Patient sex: F
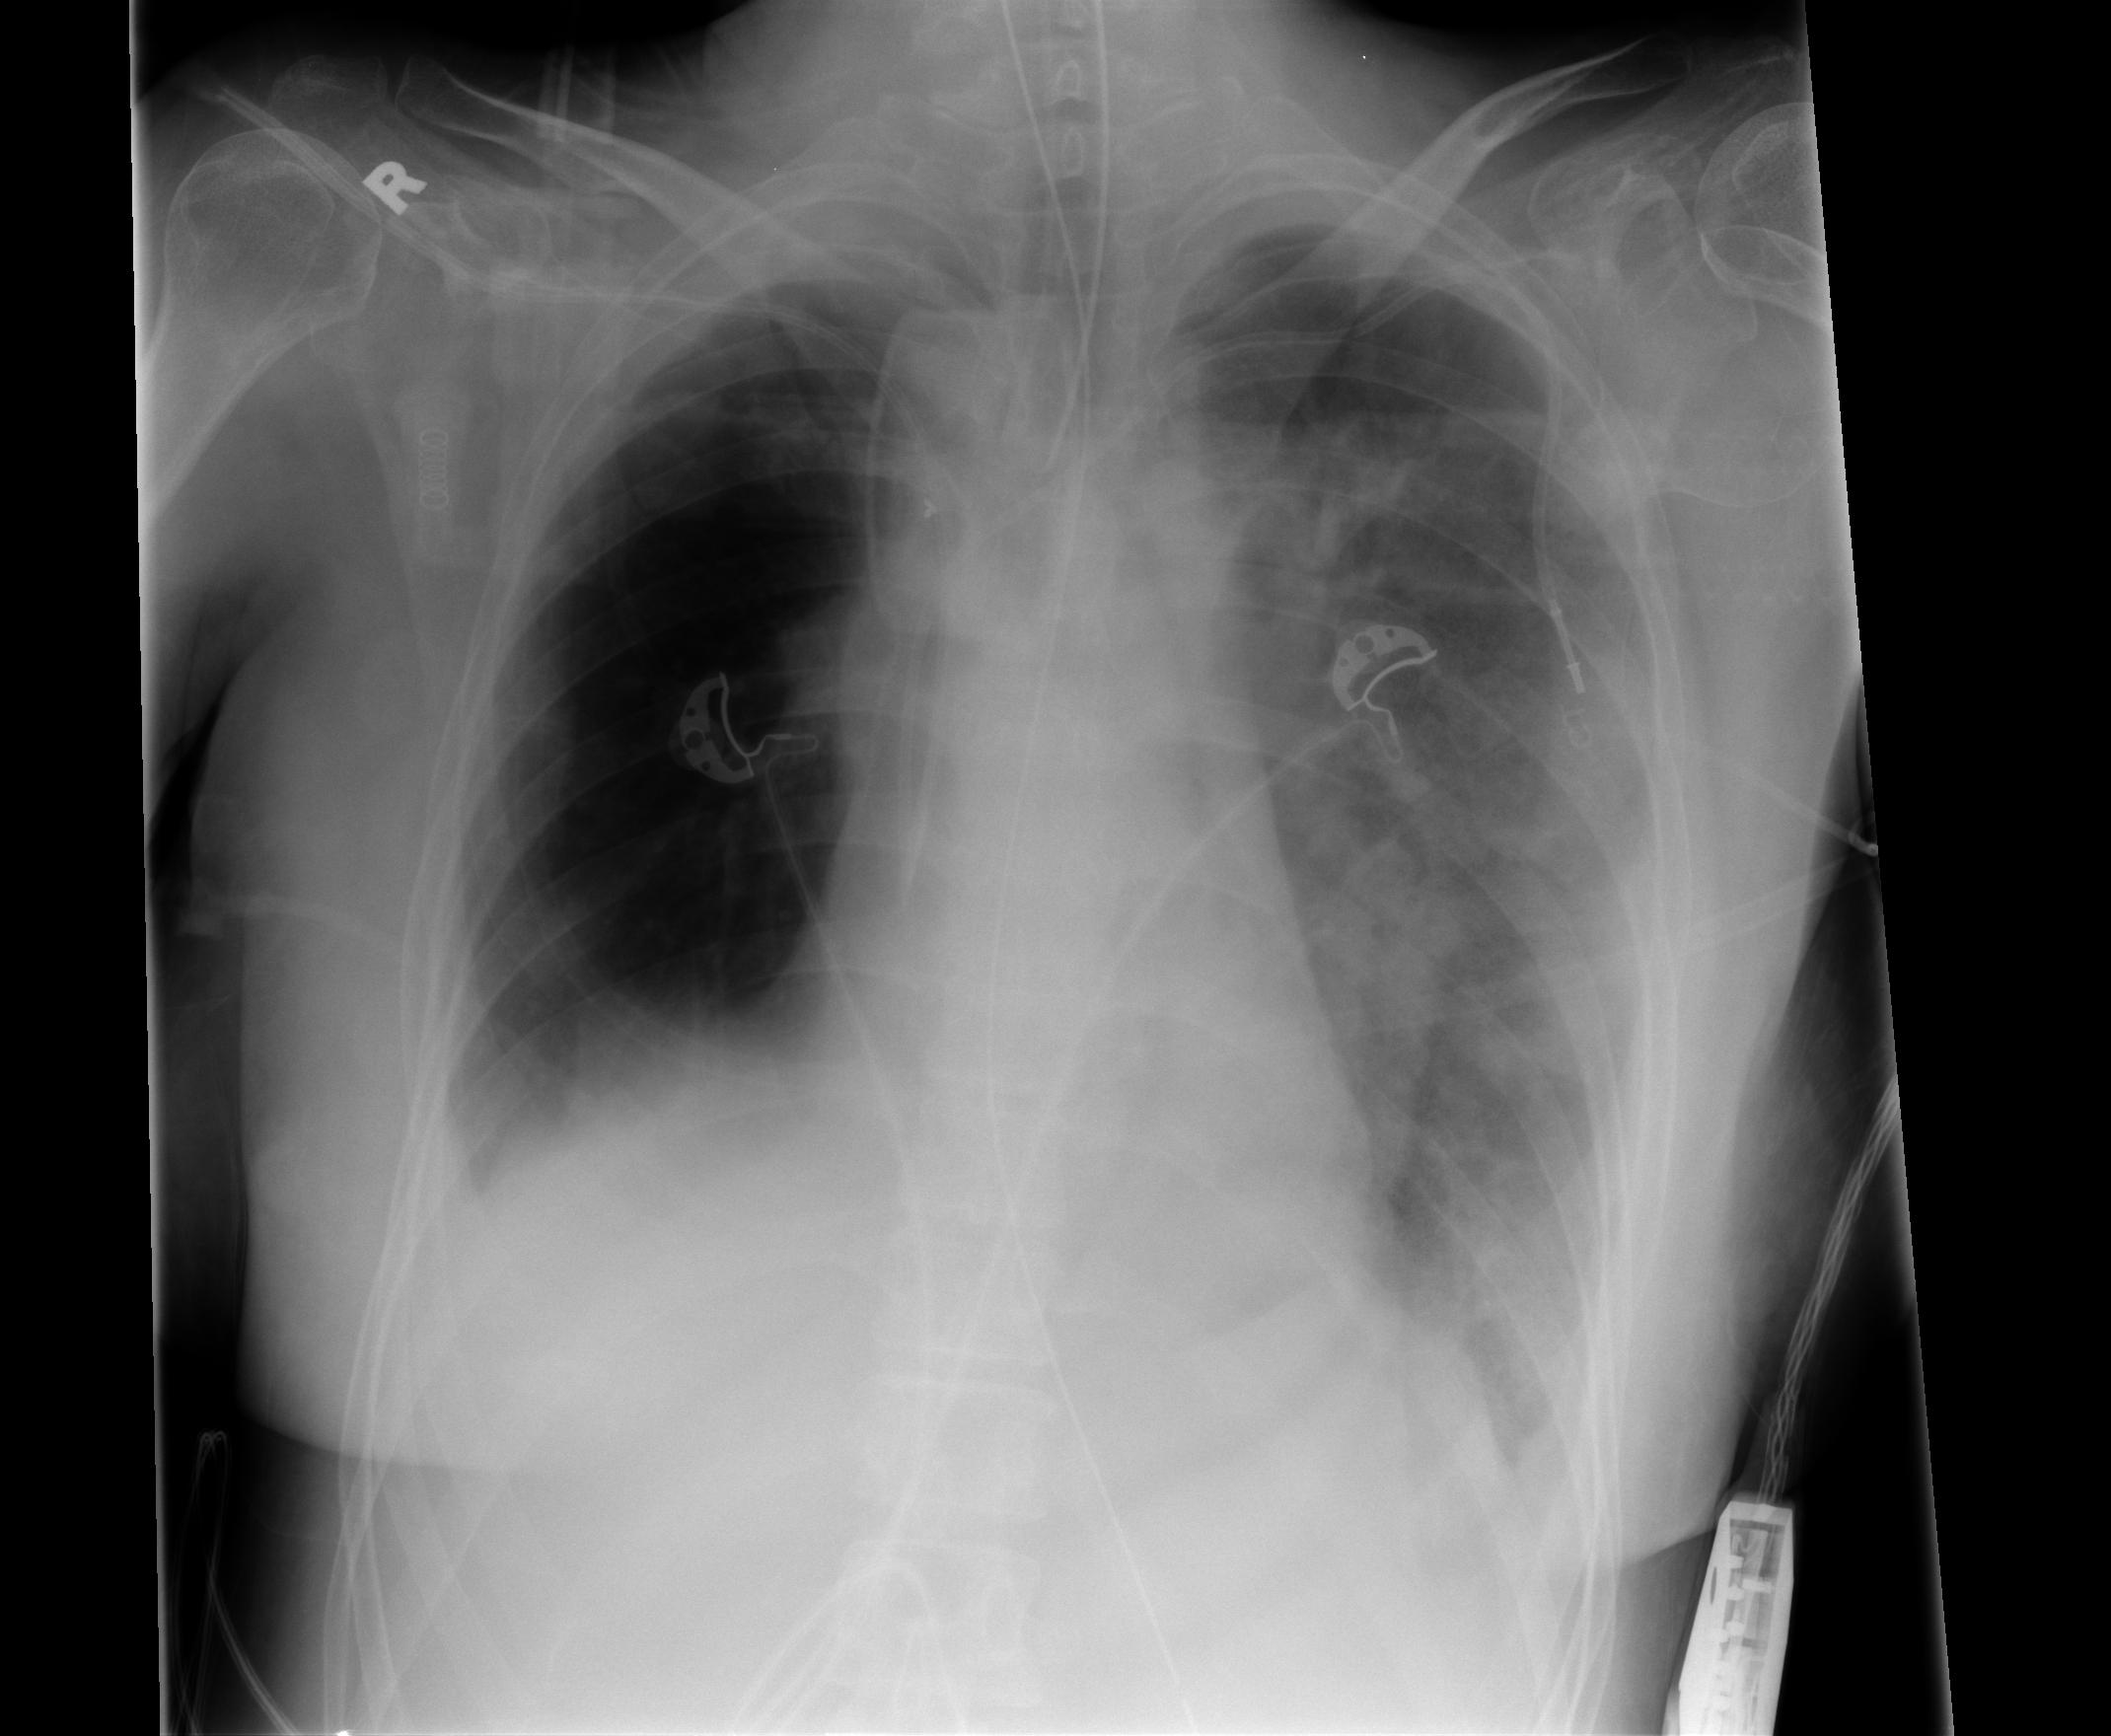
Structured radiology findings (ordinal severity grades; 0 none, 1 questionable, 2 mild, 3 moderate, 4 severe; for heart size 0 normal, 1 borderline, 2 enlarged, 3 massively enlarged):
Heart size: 1
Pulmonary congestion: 0
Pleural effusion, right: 2
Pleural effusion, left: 3
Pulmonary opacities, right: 0
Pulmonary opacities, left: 3
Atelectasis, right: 2
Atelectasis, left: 3